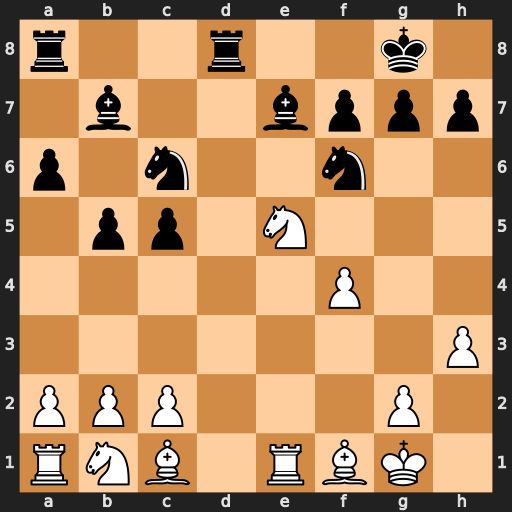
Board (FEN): r2r2k1/1b2bppp/p1n2n2/1pp1N3/5P2/7P/PPP3P1/RNB1RBK1
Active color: w
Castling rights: -
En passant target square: -
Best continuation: Nxc6 Bxc6 Rxe7